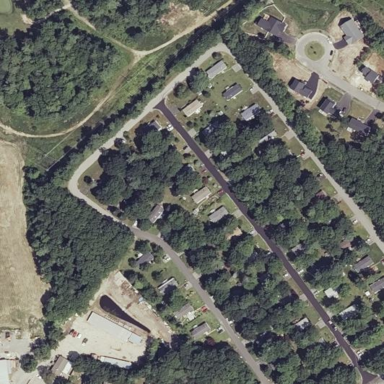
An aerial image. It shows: Residential area consisting of mobile homes.